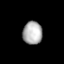
Tissue: lung
Cell type: Epithelial cells
Senescence score: 0.1923
Nuclear area (px): 434
Mean DAPI intensity: 176.615